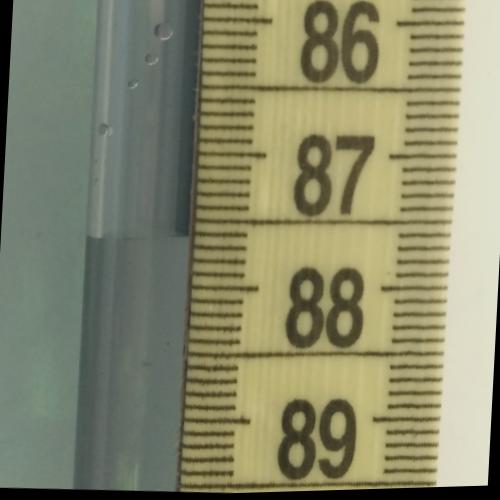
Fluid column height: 87.6 cm